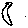
Label: moon